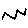
Label: zigzag